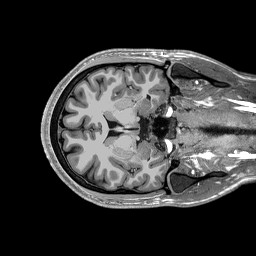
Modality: T1w
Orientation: axial
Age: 25
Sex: male